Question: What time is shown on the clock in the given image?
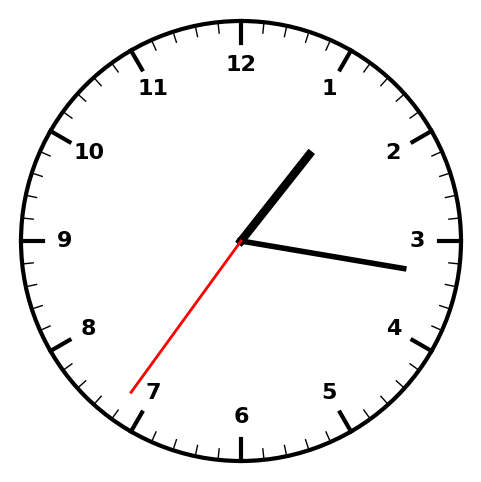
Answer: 01:16:36